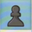
Piece: bP